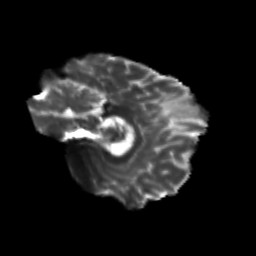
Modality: T2w
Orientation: sagittal
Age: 22
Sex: male
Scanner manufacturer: siemens
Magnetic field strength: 3 T
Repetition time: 3.5 s
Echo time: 0.104 s